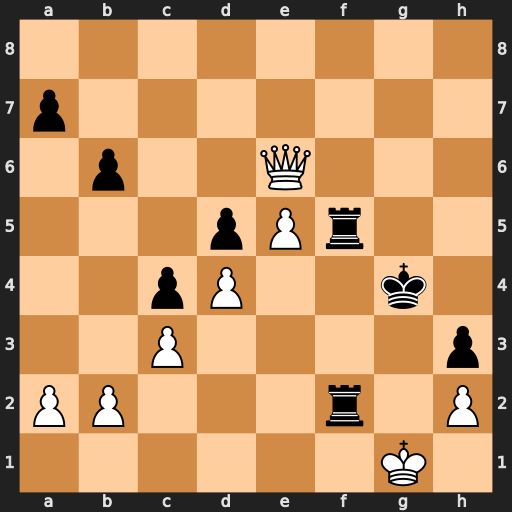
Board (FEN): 8/p7/1p2Q3/3pPr2/2pP2k1/2P4p/PP3r1P/6K1
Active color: w
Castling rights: -
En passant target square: -
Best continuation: Qg6+ Rg5 Qxg5+ Kxg5 Kxf2